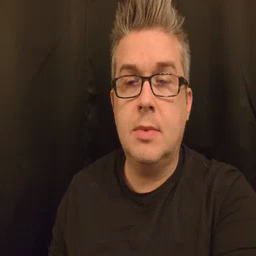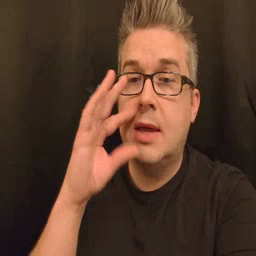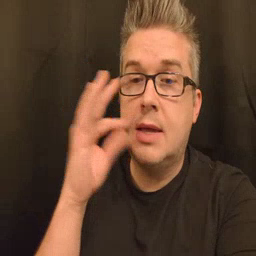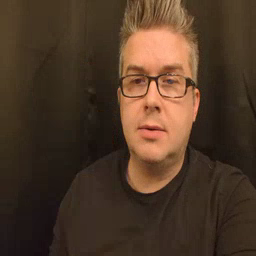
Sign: cat